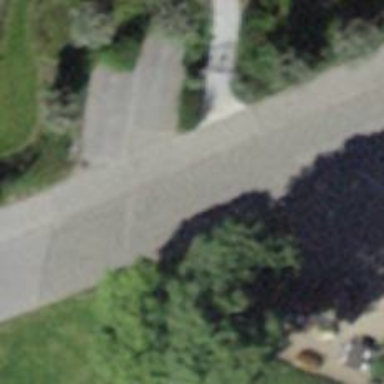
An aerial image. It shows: Path with pebblestone surface.